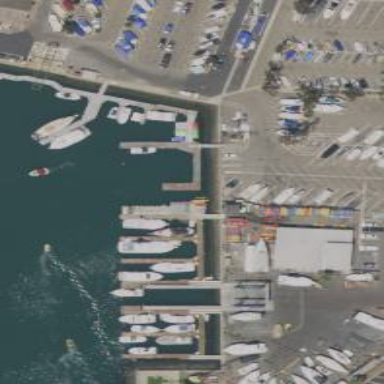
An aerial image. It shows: Pier with mooring facilities.